Question: I am looking for some advice in regards to getting a very quick display of our reports. The problem I am working with is I receive an XML data structure that defines our layout. The report can be anywhere from 2 to 3 pages to perhaps 20 to 30. So to make the report display as quickly as possible I would like to just render the visible portion of the report. Here are the issues I need to overcome to accomplish this and I am looking for some advice how how to accomplish this.
To get a better visualization, Think of this like a word document. The reports have sections and I want to be able to get them to display as quickly as possible.
1) Of course I do not know the height of the child components I will be adding. Is there any techniques where I can determine if the components I am adding are not include in the view port and could I trigger off scroll bar movement.
2) I was thinking of adding estimation to the children components and then using that to set the height of the parent container. then when I receive scroll bar move event, I would check if the child components have been added to the parent and if not add them. Is there anyway to get the height of a component without rendering it?
3) Does Flex support anything built in that will accomplish this.
Any other techniques would be welcome. Basically I want to get the report displayed to the user as quickly as possible and delay the rendering of components that are off the screen.
Any suggestions would be welcomed. Thanks in advance.
Added Info.
Hard to provide code since I have not coded it yet. Let me try and expand with some details. I have a Parent Container where I take the some XML and using the XML creating children components based on the information in the XML. Right now when we do this it can take a long time to render a long report. What I want to do is to reduce the rendering time by delaying the rendering of those children objects. I have looked into things like the creation policy and createDeferredContent, but not sure if this is the right way to go. Guess the general problem I need to attack is how to do you stop rendering objects once you are outside the parents viewport. What I want is an item renderer like functionality but there is no similarity between the children. Perhaps a picture might be useful (will add as soon as I get to 10 points)?

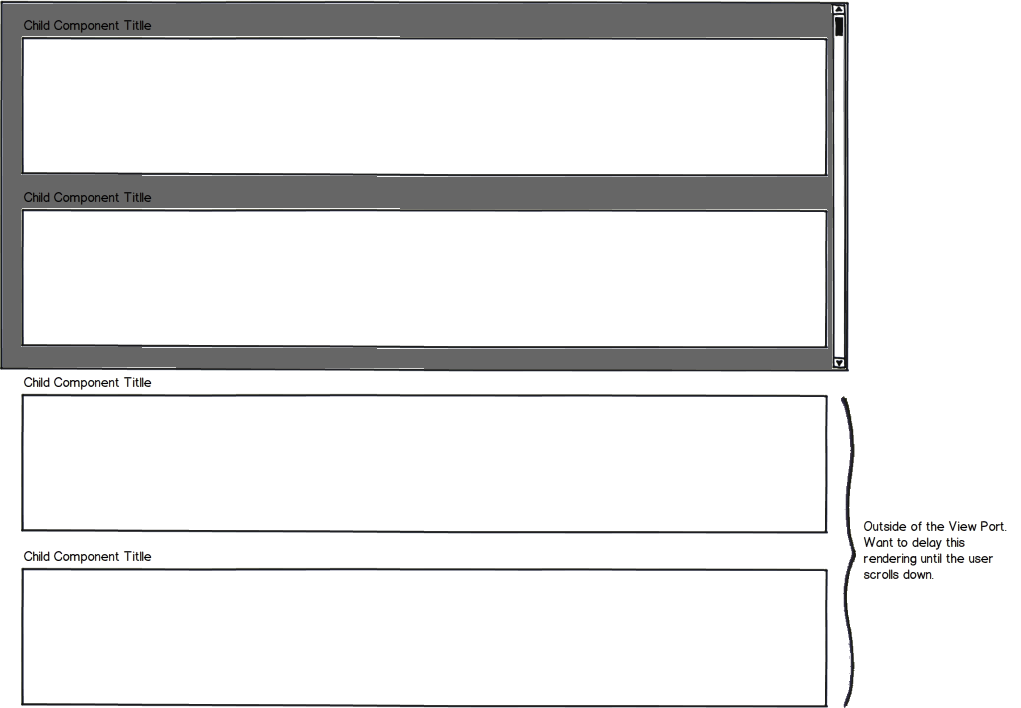
Answer: Use spark List with 'useVirtualLayout' turned on. This is what it does.
There is always similarity between children, but if you can't find it, you can use an 'itemRendererFunction'.